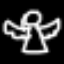
Label: angel